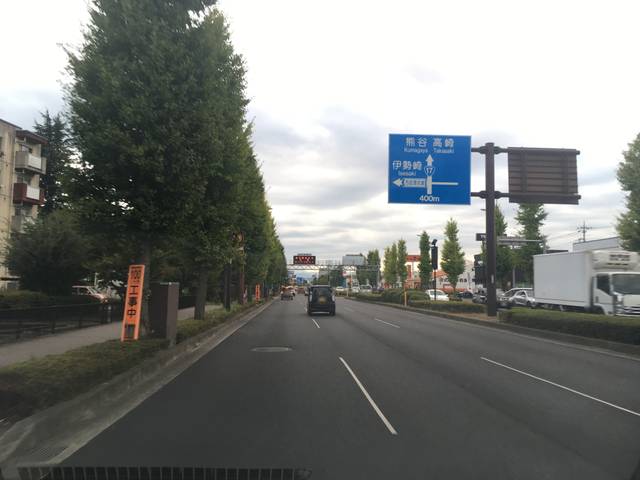
Region: Japan
Coordinates: 36.383, 139.042